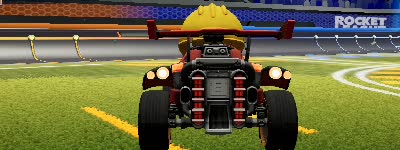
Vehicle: octane